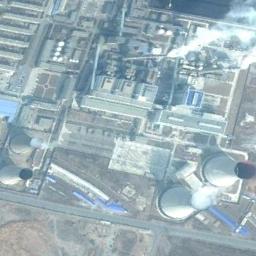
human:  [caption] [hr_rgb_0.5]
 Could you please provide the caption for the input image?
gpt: In the thermal power station, there are neatly planned factories and good greening  Two chimneys are smoking and four cooling towers are steaming .

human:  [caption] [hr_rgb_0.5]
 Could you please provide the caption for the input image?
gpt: There are three thermal power stations, and two of them are emitting heavy smoke .

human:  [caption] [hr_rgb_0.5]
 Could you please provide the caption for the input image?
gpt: There are many buildings of different shapes next to the thermal power station .

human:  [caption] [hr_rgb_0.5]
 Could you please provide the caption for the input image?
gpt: The thermal power station is next to some buildings with white mist above .

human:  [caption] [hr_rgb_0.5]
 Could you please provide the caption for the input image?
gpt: There are some buildings and several chimneys on the thermal power station .